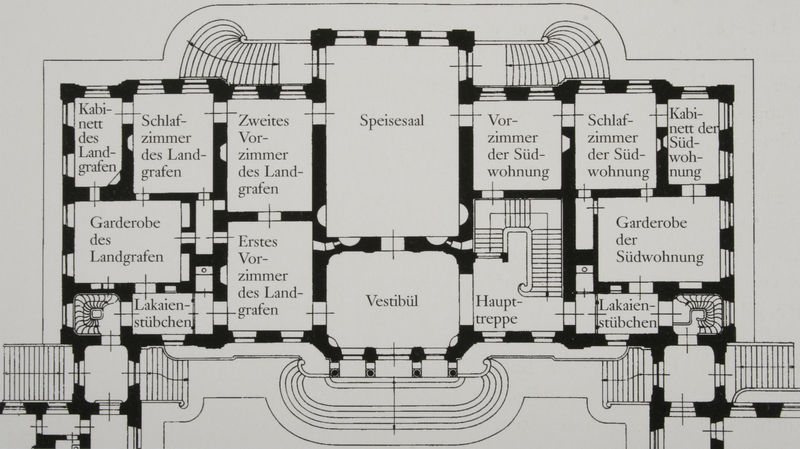
Titel: Corps de logis, Grundriss des Erdgeschosses von Schloss Wilhelmsthal
Künstler: François de (d. Ä.) Cuvilliés
Schlagwörter: flügel, weiß, fenster, grau, schwarz, zeichnung, zimmer, anlage, haus, schloss, architektur, barock, deutschland, türen, grafik, graphik, linien, saal, treppe, treppen, symmetrie, aufgang, deutsch, stufen, wände, eingang, burg, bayern, kloster, palast, schwarzweiß, beschriftung, räume, entwurf, villa, mauern, treppenhaus, freitreppe, plan, wendeltreppe, beschreibung, wohnungen, grundriss, bauplan, innenräume, lageplan, pla, vestibül, wendeltreppen, belle etage, einteilung, säle, klosterplan, speisesaal, außentreppen, hausplan, landgräflich, stübchen, wohnplan, landgraf, speissaal, landgrafen